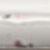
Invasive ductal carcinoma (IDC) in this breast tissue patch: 0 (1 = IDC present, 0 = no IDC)